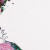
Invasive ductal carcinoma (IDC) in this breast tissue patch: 0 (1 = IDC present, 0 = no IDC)